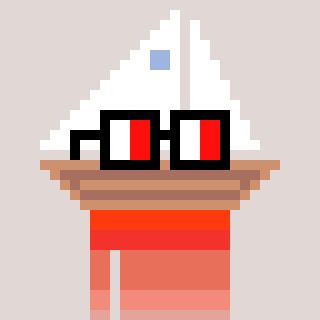
a pixel art character with square glasses with black frames and red eyes, a sailboat-shaped head and a green-colored body on a warm background